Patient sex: M
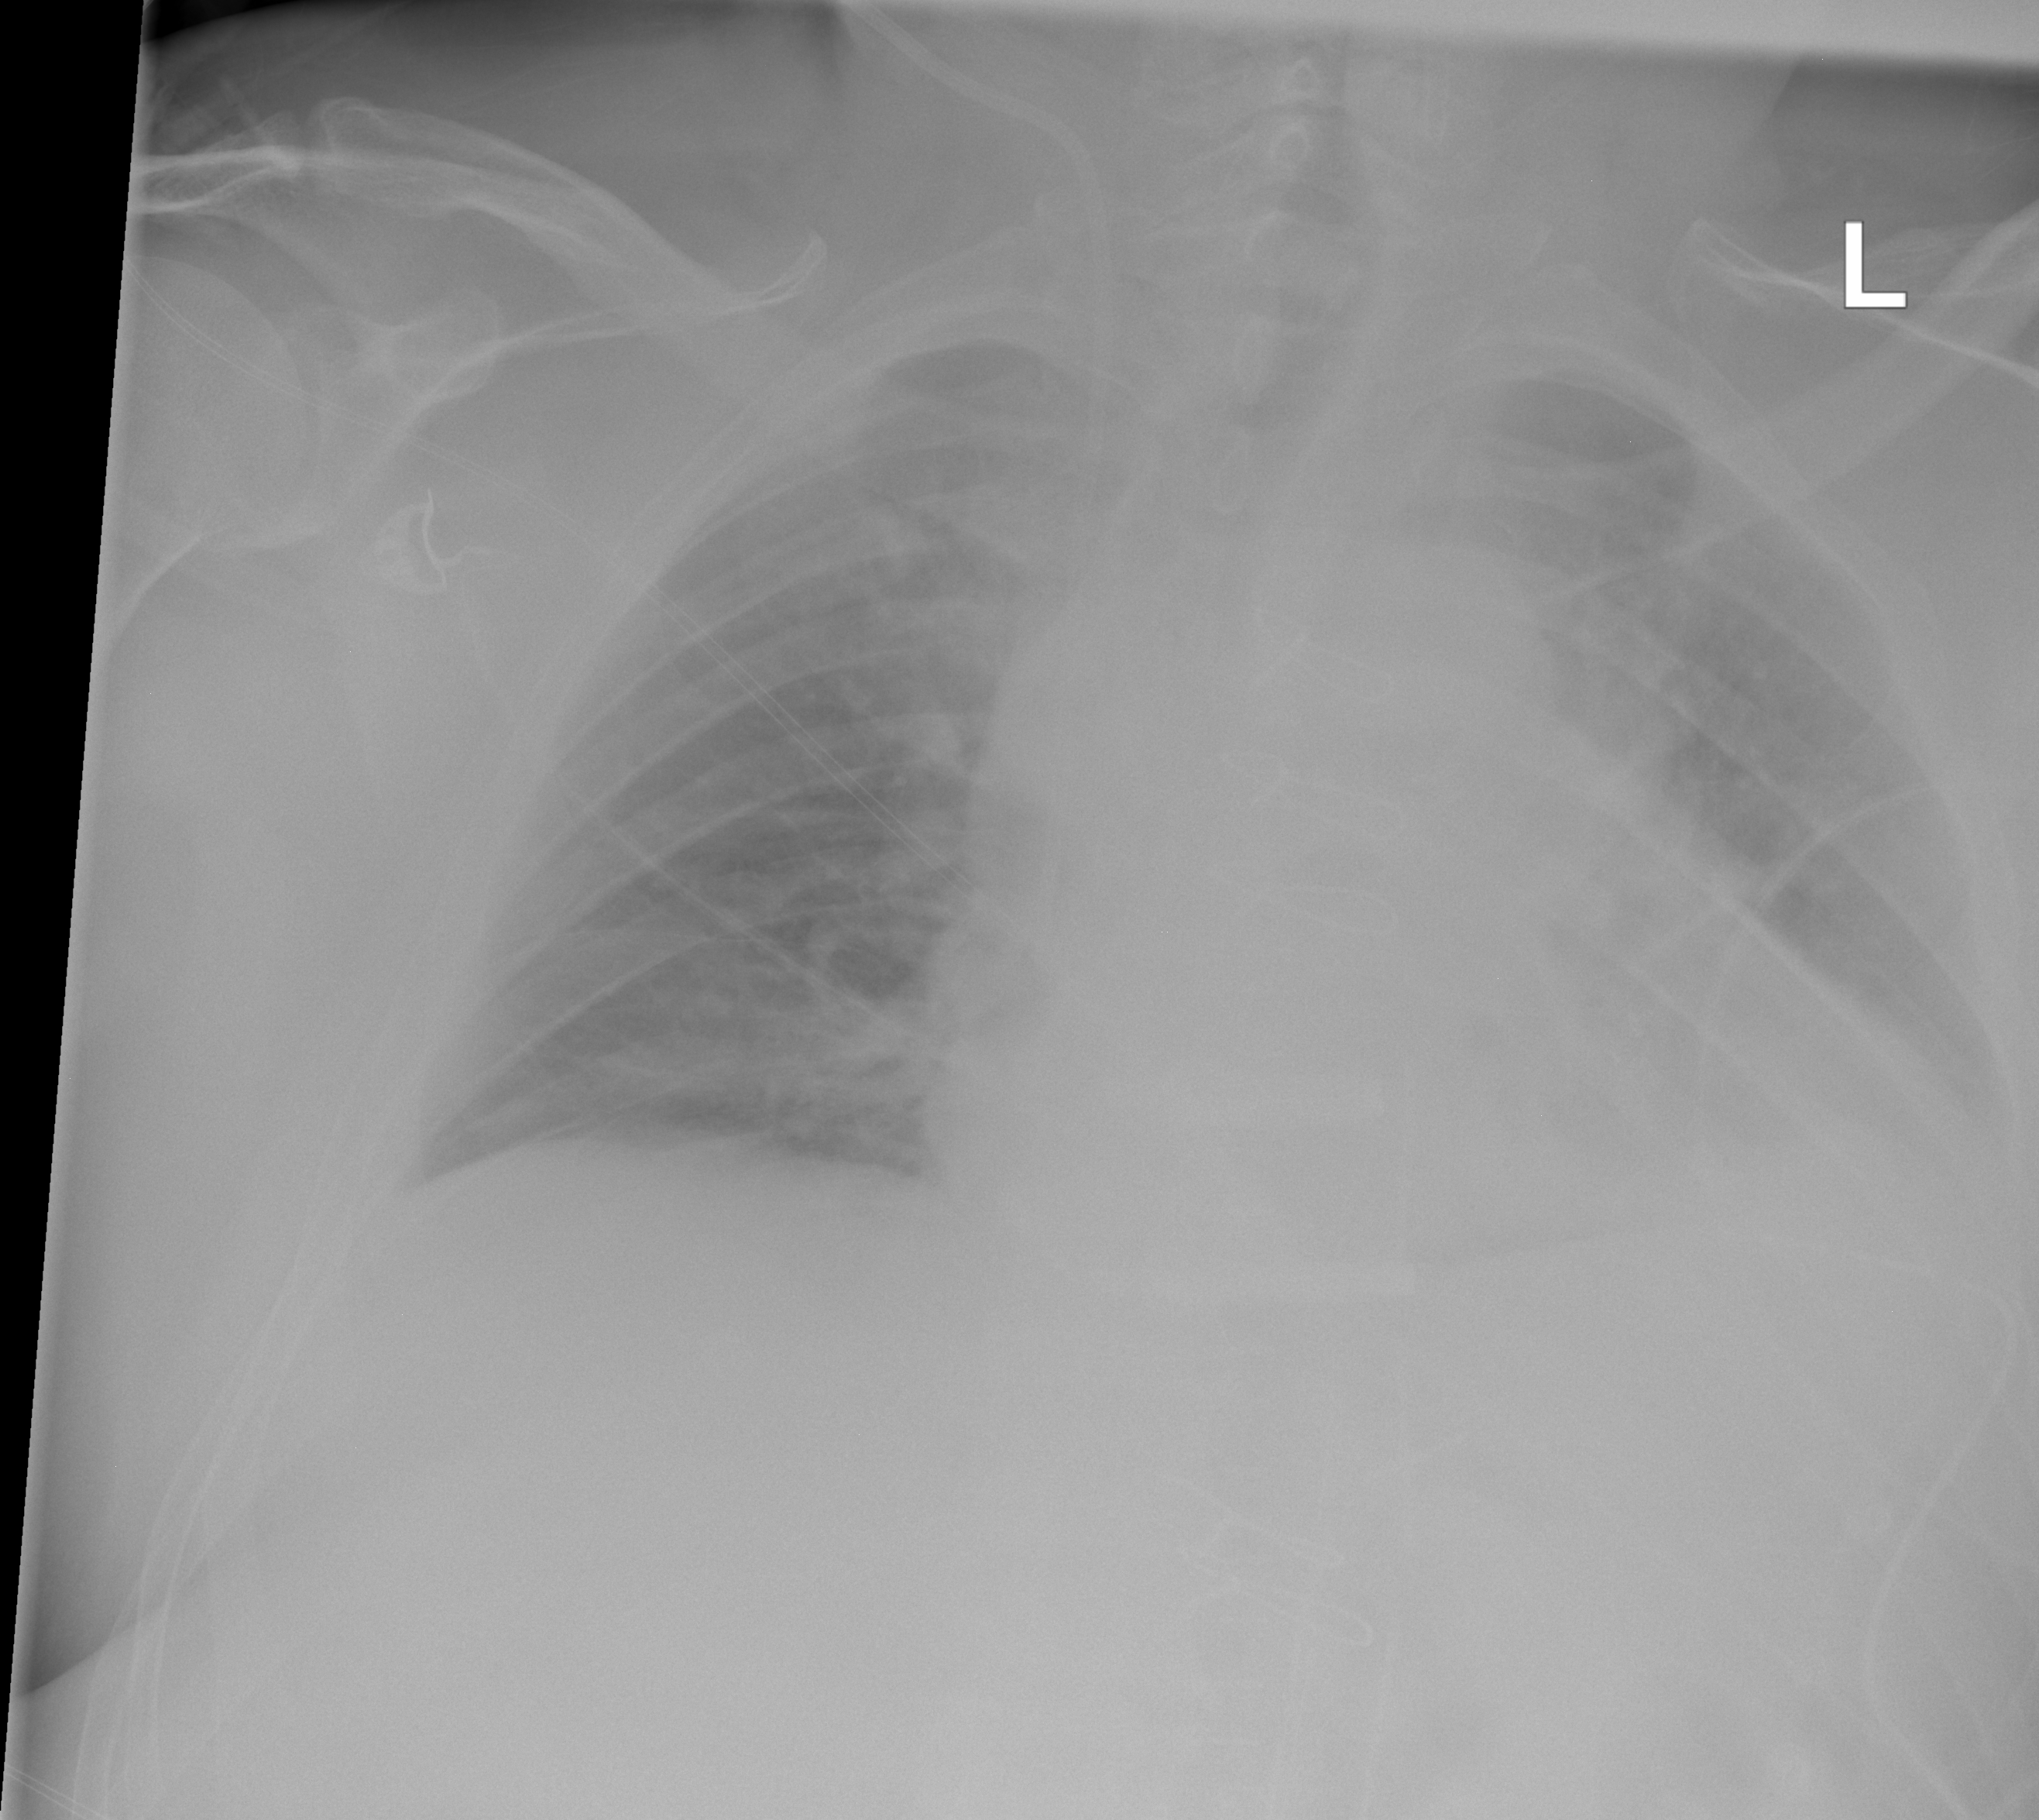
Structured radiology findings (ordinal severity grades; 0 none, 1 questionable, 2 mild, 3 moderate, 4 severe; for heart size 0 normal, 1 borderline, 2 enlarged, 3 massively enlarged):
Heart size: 2
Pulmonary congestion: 0
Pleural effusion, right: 0
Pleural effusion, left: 1
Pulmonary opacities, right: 0
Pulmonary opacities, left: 0
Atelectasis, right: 0
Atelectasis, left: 2